Field crop: maize
Growth stage: 2
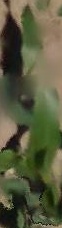
Species: maize